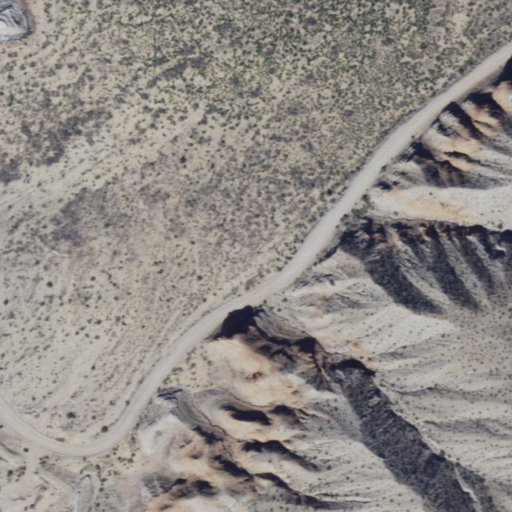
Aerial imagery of valley in Arizona named Grapevine Wash containing shrub, herbaceous wetlands, and woody wetlands